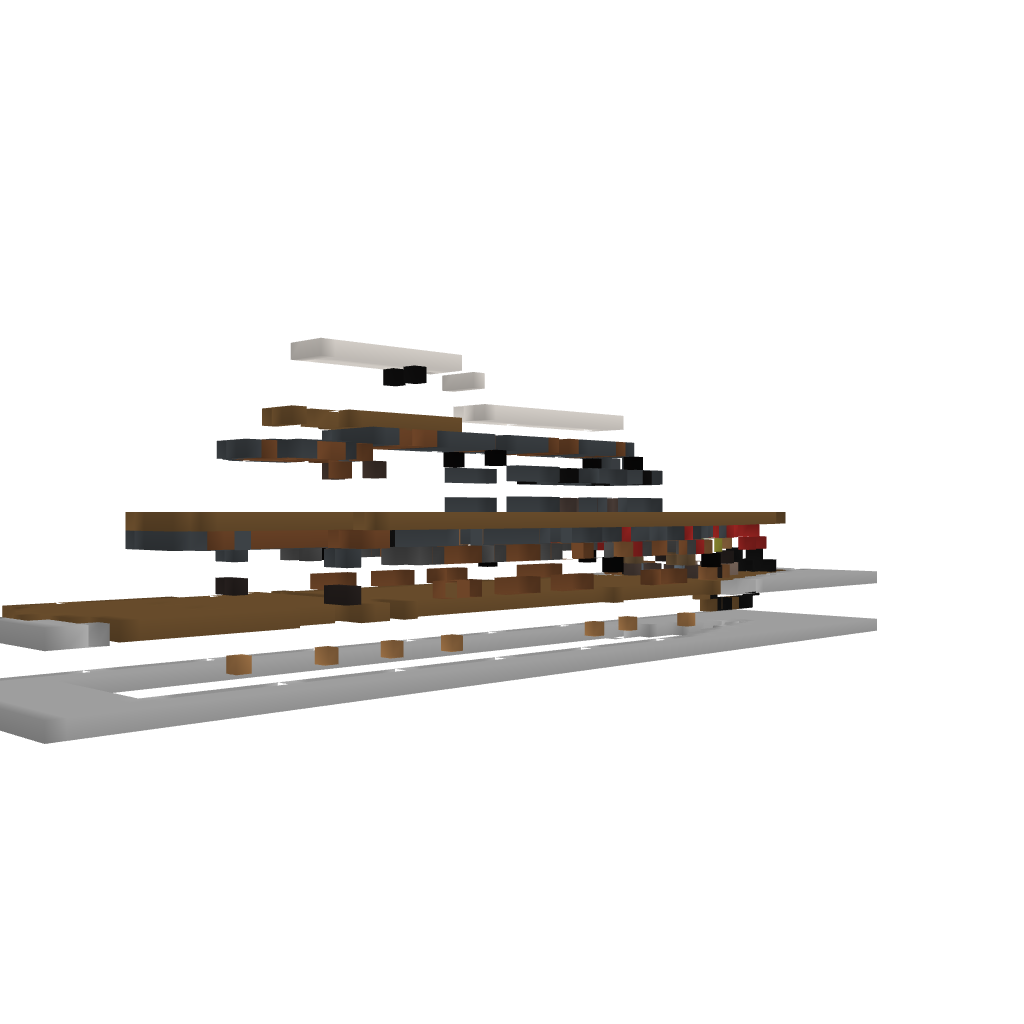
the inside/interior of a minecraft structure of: Yatch (w/ water)